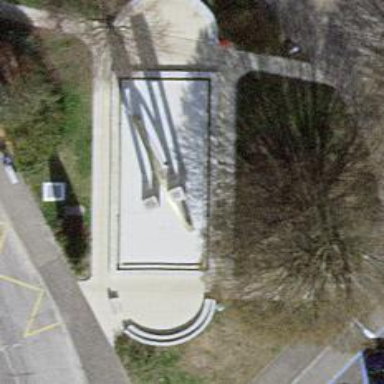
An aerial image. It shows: Fountain.